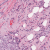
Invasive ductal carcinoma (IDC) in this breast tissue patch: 1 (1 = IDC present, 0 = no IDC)